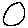
Label: circle